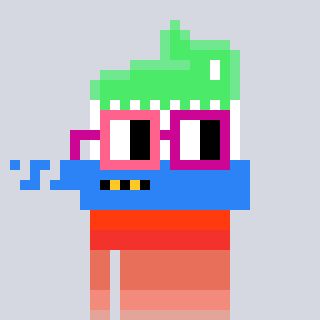
a pixel art character with square pink and red glasses, a toothbrush-shaped head and a magenta-colored body on a cool background